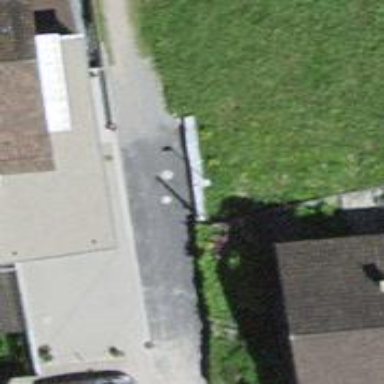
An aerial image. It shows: Residential road with fine gravel surface.